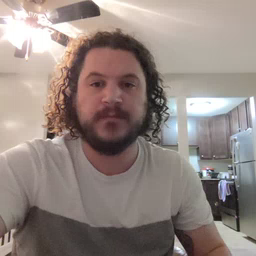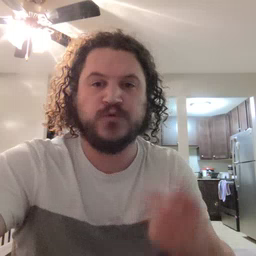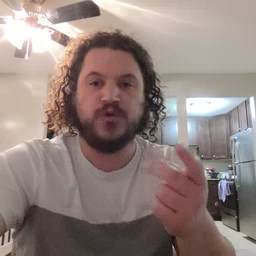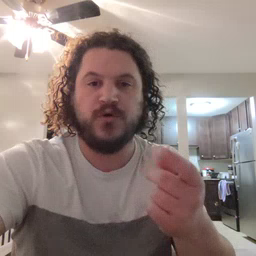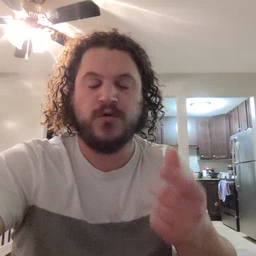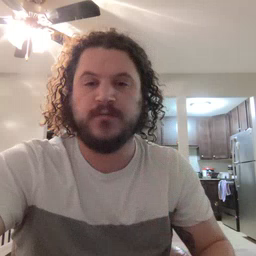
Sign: dog